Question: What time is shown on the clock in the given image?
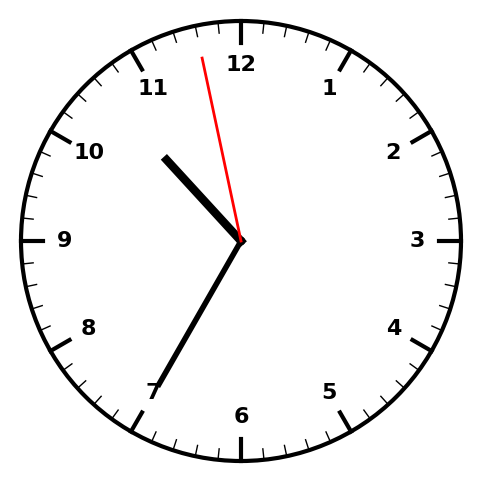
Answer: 10:34:58